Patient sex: M
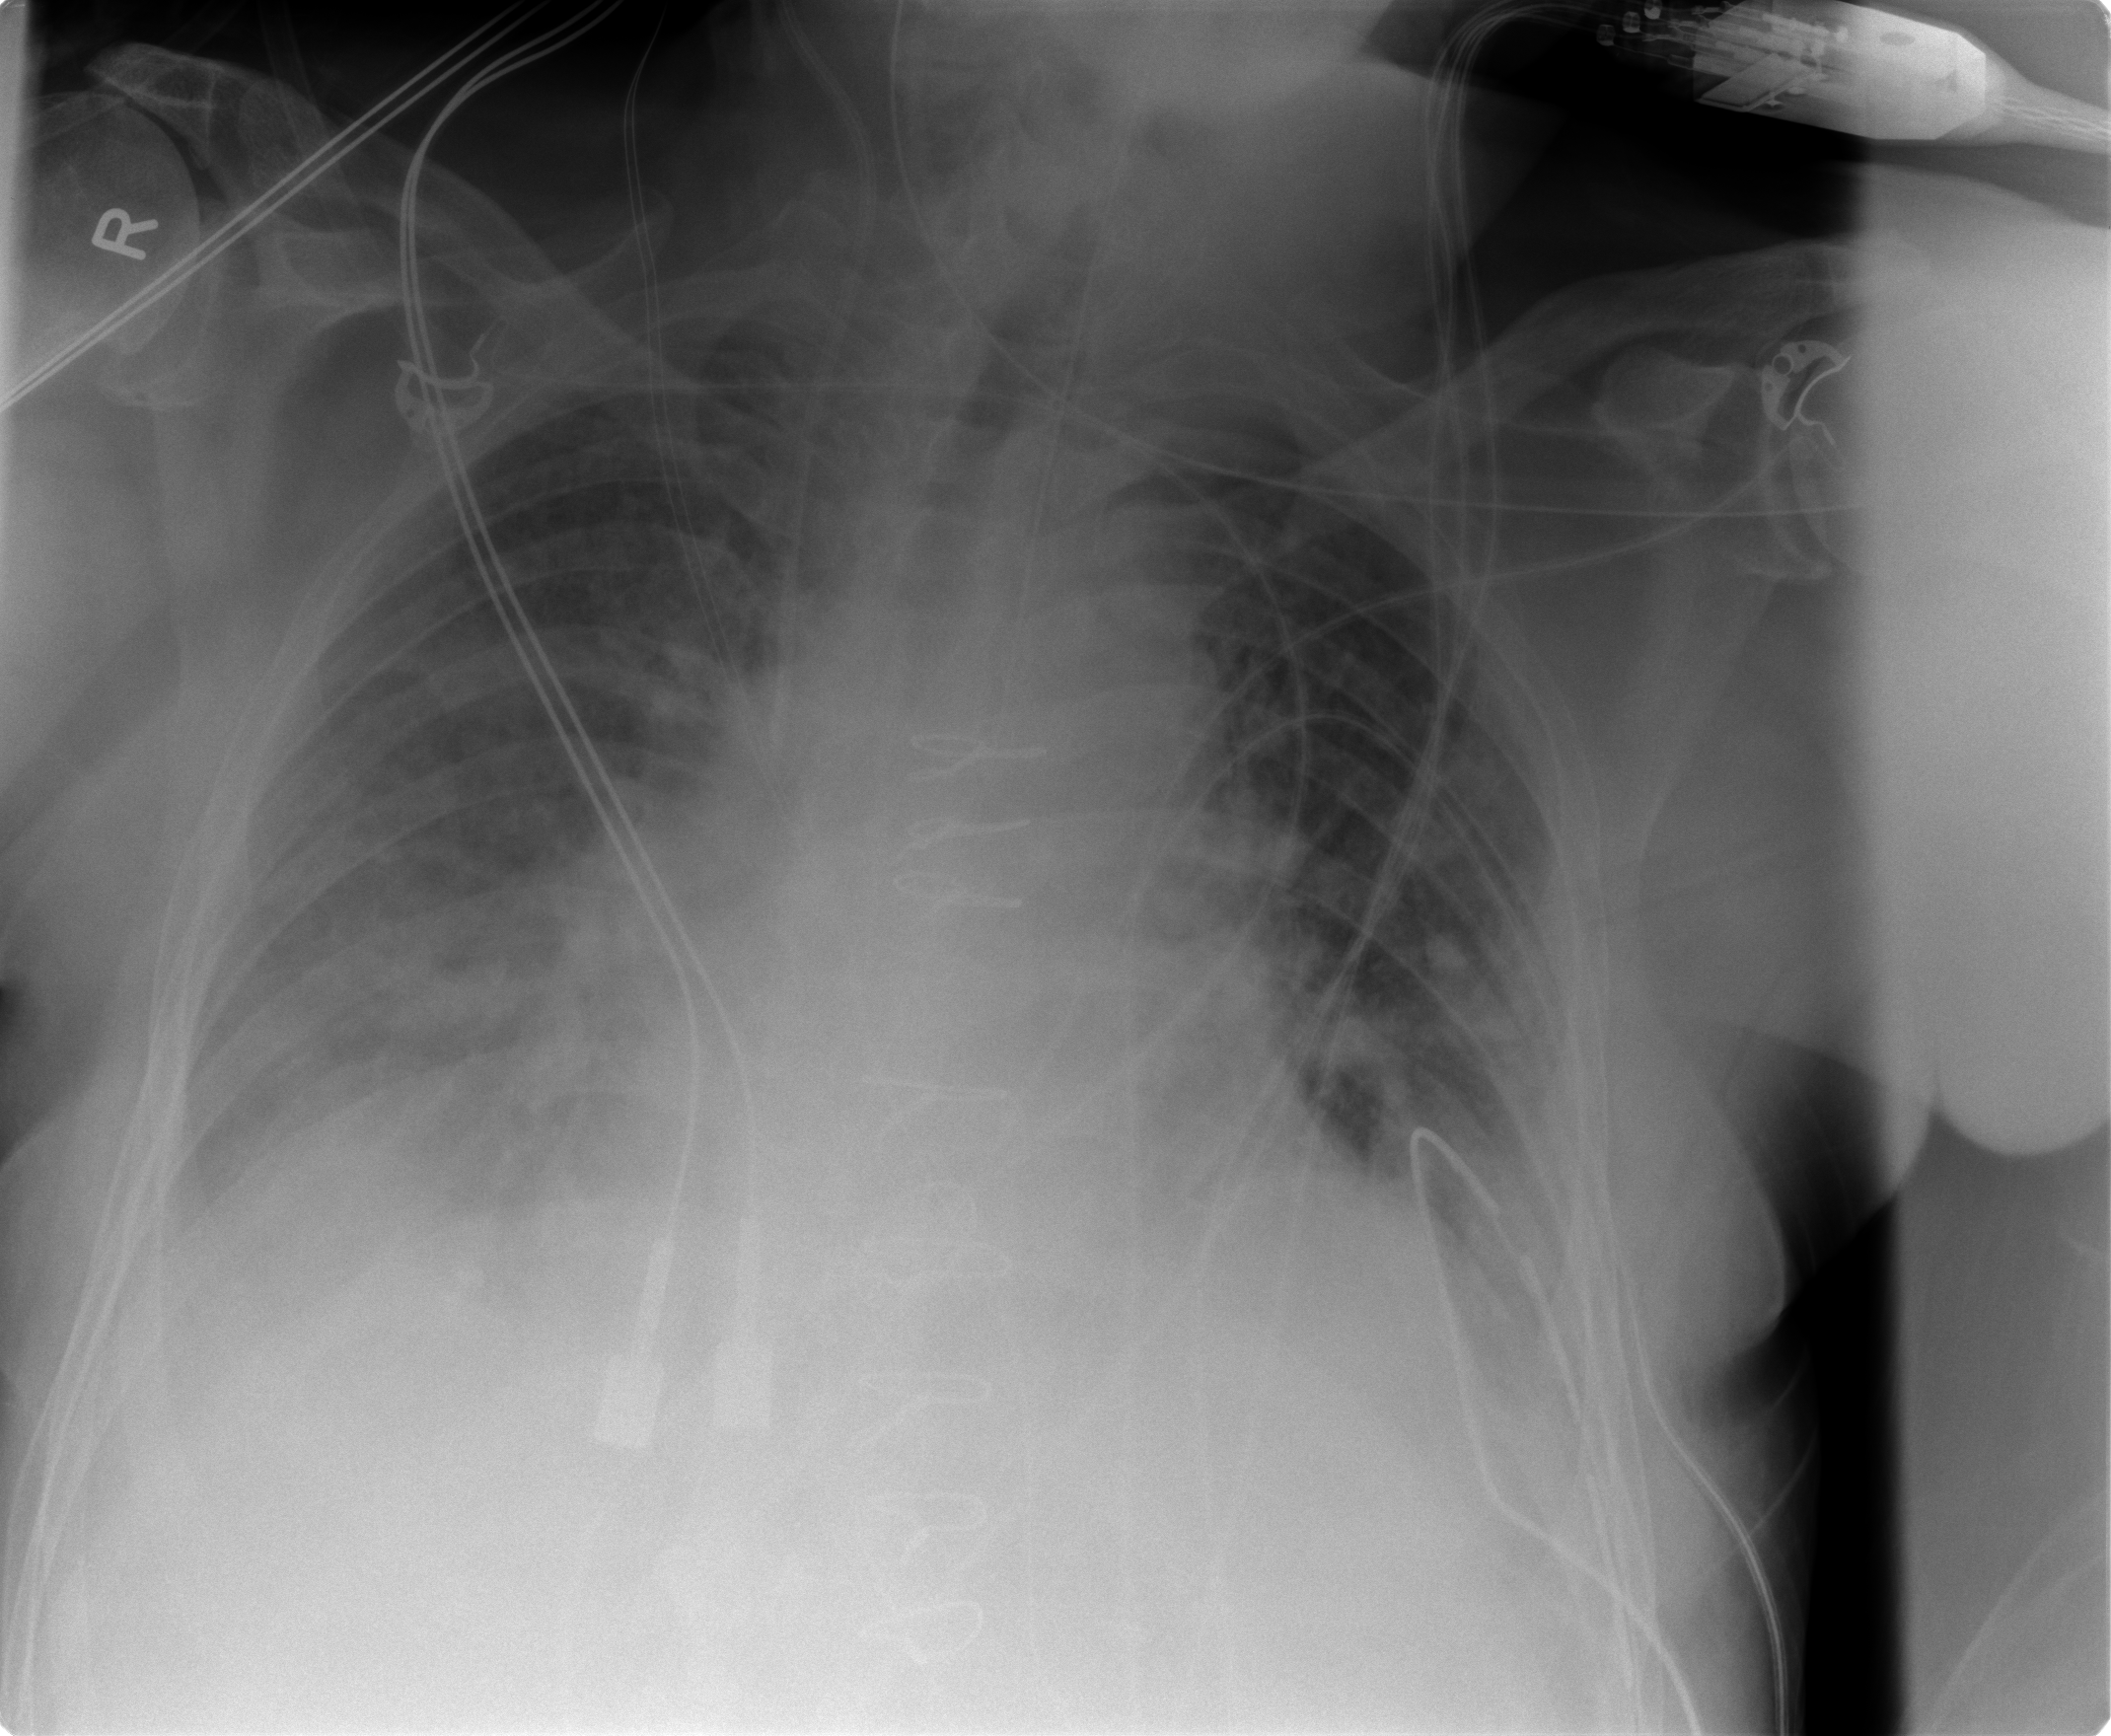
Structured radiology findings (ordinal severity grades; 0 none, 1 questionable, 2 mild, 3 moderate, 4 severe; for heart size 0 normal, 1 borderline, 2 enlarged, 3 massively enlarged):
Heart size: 2
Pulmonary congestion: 3
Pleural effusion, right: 2
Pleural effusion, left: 2
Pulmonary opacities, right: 2
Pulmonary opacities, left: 0
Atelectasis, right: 3
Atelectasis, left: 2